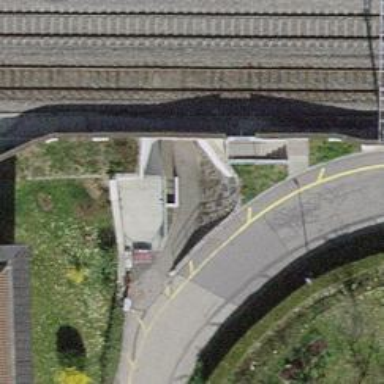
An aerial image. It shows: Passage tunnel along path.